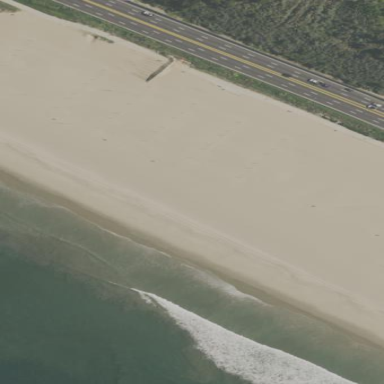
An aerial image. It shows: Sandy pitch designated for beach volleyball.